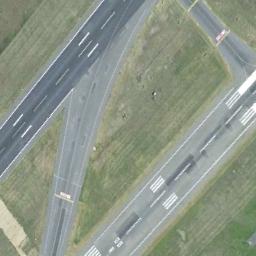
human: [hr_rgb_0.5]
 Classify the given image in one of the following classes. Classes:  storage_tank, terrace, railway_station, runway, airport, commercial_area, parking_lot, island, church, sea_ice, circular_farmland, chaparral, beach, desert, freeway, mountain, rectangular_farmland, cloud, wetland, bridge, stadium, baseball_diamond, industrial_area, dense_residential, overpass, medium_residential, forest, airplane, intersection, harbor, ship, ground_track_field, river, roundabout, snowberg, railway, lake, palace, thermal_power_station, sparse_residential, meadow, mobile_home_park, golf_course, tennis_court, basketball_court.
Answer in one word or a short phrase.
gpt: runway